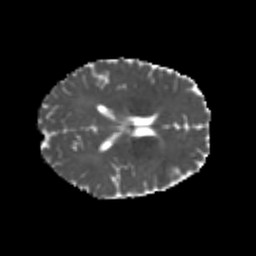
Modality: MD
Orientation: axial
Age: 24
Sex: female
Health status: healthy
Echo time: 0.074 s